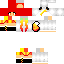
A female human skin with pale skin, wearing brown long hair dressed in a blue hoodie and red pants, featuring a closed mouth.